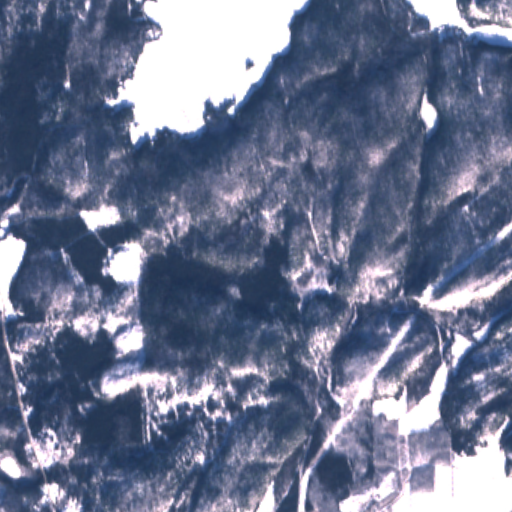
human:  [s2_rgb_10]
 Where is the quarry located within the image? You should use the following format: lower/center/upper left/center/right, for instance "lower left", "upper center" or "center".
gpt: The quarry is located in the center left of the image.
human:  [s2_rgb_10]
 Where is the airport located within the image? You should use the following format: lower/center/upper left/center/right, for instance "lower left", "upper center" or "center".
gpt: There is no airport in the image.